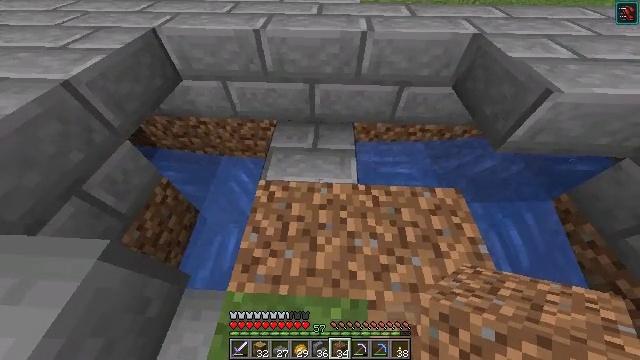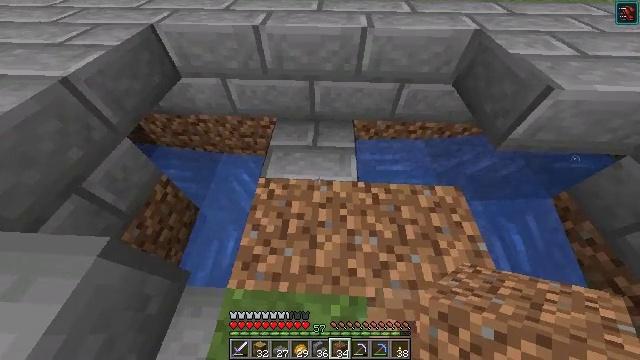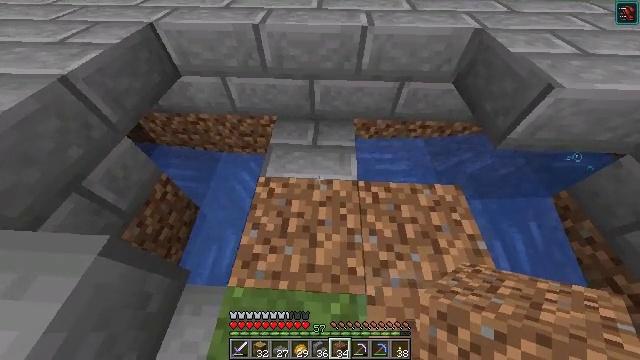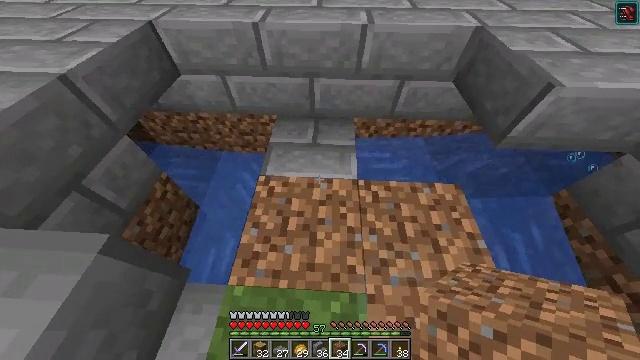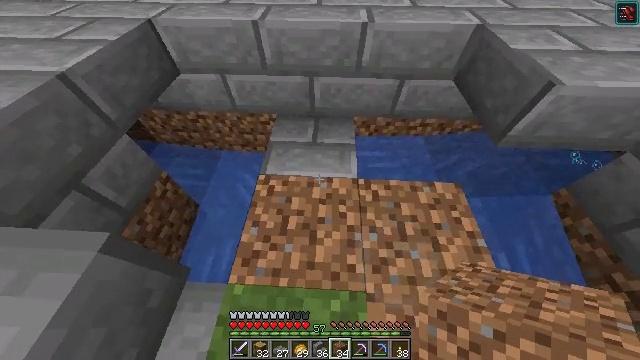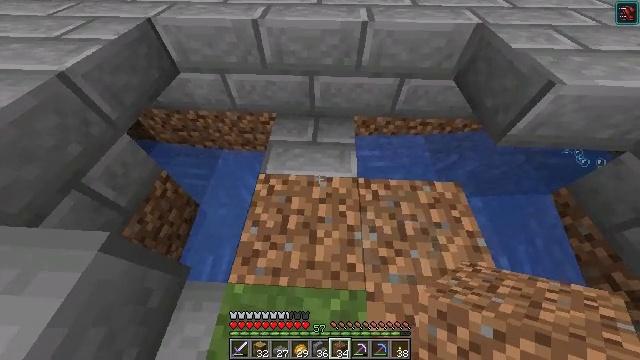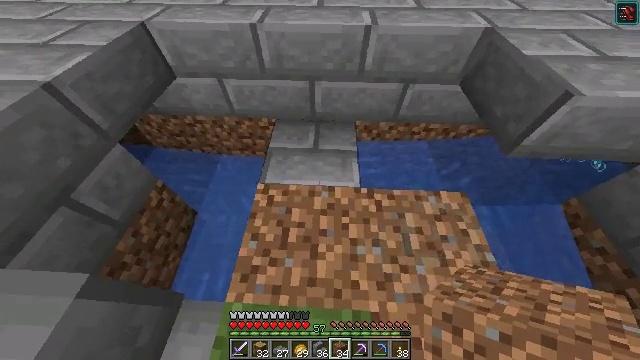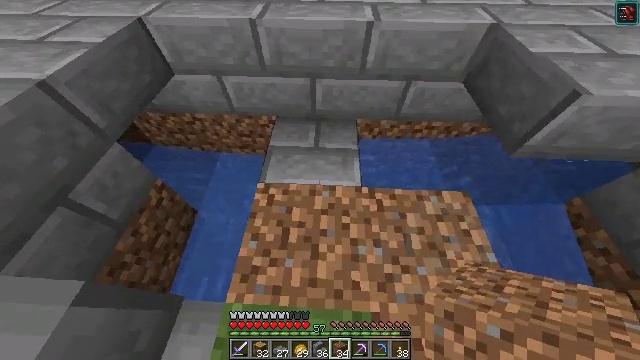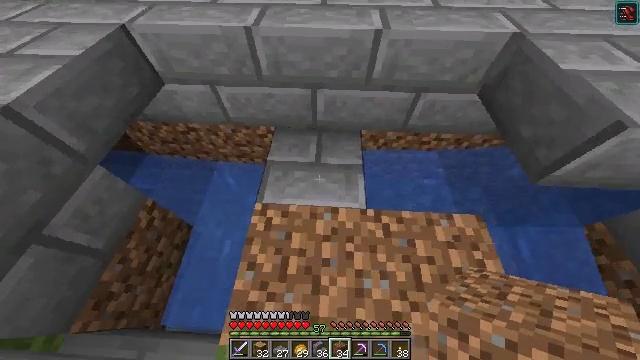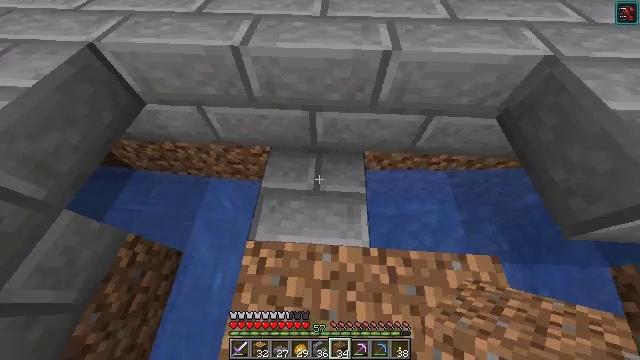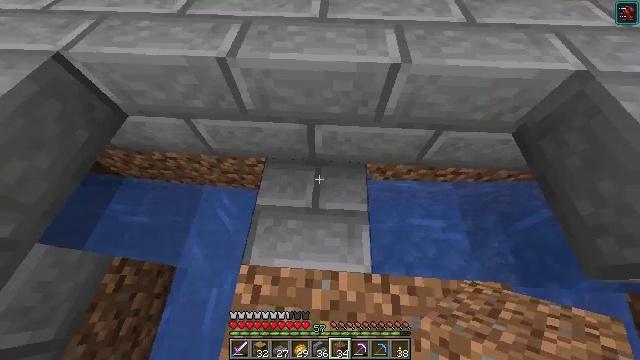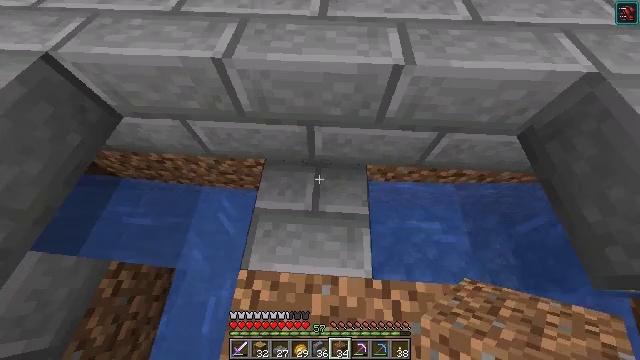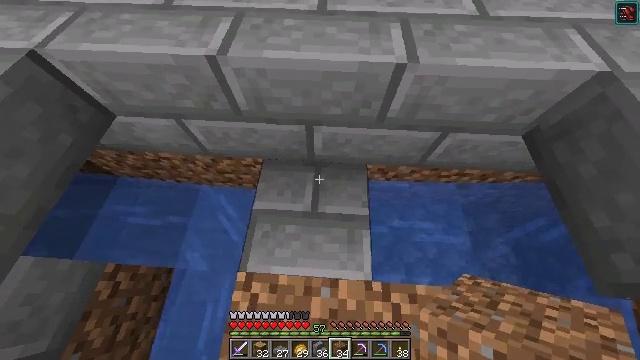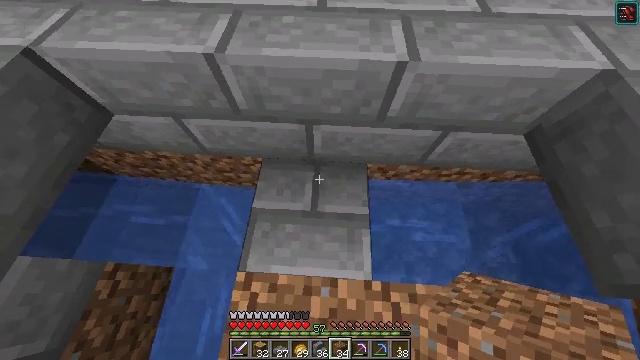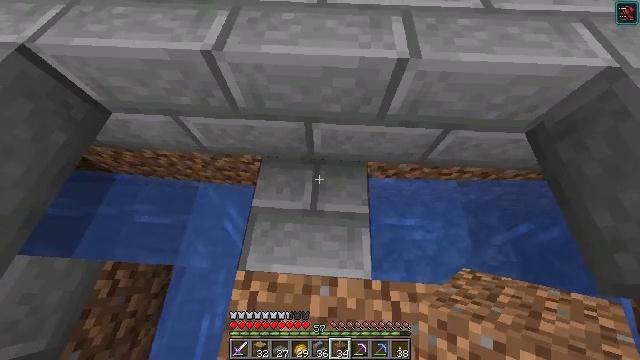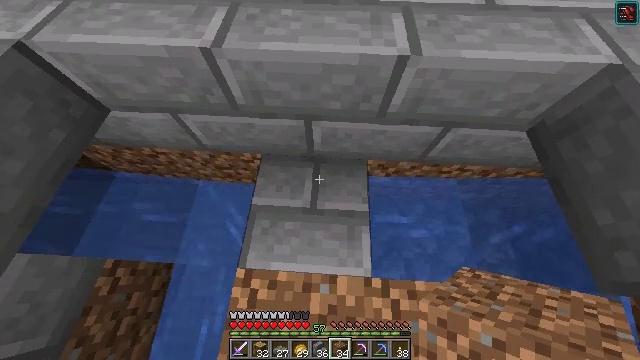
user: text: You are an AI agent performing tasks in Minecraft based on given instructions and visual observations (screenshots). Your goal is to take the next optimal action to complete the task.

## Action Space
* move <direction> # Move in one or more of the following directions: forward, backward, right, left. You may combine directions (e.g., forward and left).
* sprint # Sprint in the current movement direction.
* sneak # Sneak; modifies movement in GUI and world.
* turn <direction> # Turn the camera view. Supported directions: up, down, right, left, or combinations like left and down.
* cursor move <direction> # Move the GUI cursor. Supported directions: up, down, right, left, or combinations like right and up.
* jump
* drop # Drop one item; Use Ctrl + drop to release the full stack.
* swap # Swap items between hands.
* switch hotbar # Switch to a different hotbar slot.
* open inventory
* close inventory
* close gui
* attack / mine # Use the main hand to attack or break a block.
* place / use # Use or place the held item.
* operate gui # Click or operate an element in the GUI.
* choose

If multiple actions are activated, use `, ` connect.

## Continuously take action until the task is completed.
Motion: motion action
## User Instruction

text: Mine stone brick slab from the floor.
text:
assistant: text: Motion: no_op
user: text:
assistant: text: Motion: no_op
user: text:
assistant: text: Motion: no_op
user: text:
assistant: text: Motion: no_op
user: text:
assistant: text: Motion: no_op
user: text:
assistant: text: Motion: move forward
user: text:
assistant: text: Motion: move forward
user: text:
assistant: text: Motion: move forward, turn down
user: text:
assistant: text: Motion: move forward, turn down
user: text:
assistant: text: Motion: turn down
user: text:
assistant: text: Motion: turn down
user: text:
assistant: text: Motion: turn down
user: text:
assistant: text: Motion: no_op
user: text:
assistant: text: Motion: no_op
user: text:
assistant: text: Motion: no_op
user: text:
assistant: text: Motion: turn down
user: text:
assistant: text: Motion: turn down
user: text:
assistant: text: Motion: turn down
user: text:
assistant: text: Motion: no_op
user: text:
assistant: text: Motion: no_op
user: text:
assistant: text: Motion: no_op
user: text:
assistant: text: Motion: no_op
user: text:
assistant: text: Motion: no_op
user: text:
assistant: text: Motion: no_op
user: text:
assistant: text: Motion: no_op
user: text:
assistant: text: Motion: no_op
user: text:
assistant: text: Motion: no_op
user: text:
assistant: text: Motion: no_op
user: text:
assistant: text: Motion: no_op
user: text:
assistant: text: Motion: no_op